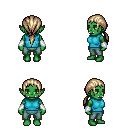
a pixel art fantasy rpg character, female body template, orc, green skin, teal sleeveless shirt, teal pants, white blonde ponytail hairstyle, white cloth bracers, four views (front, back, left, right), 2x2 character sprite sheet, small pixel art, hard edges, no anti-aliasing